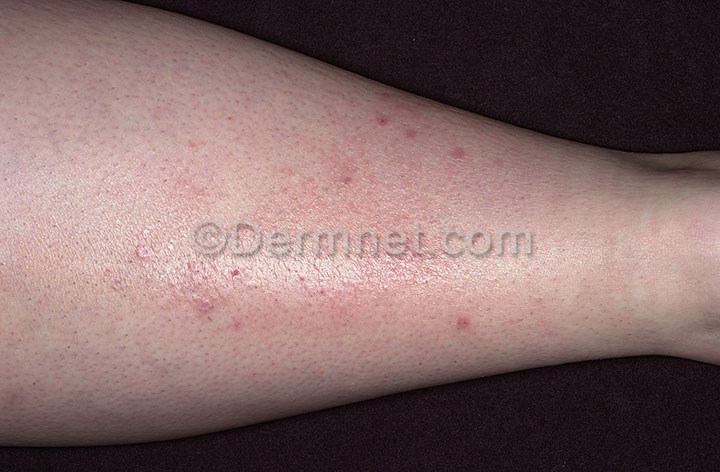
Disease: Systemic Disease